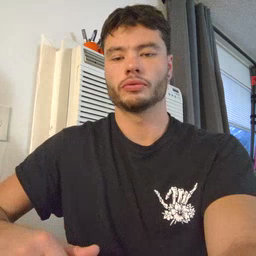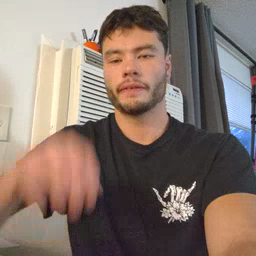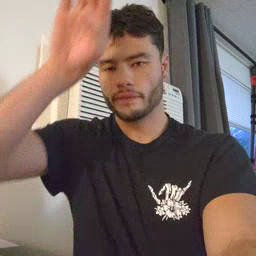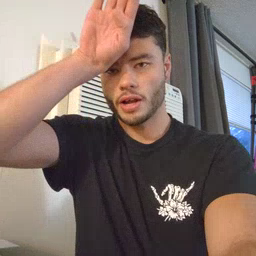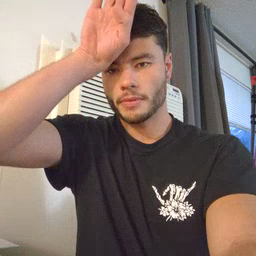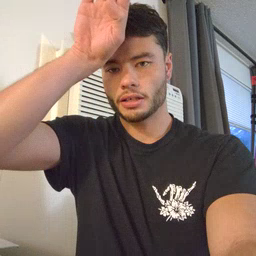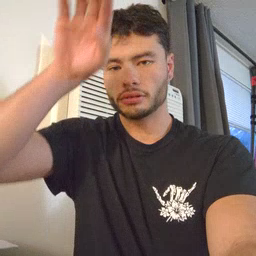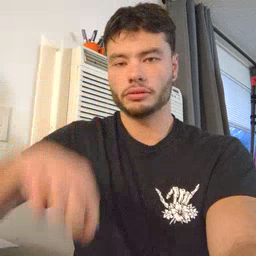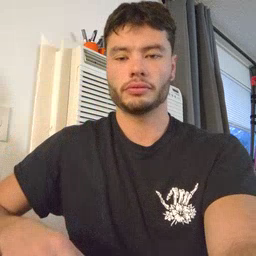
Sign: fireman